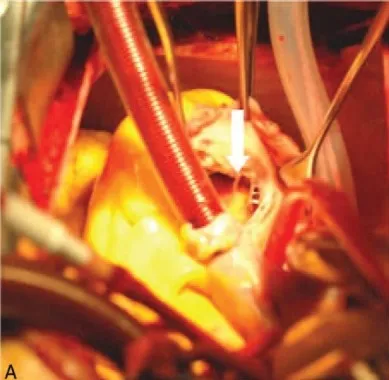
Surgical and pathology findings show a yellowish tumor involving the chordae of tricuspid valve (arrow.
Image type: medical_photograph (other_medical_photograph)